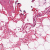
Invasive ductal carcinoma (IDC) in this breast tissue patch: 0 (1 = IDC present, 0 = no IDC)